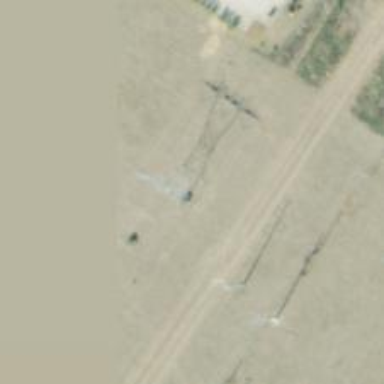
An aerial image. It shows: Lattice structure tower.